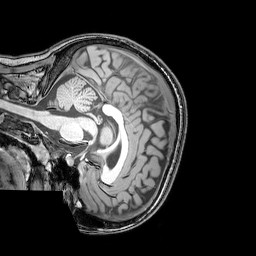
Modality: T1w
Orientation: sagittal
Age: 23
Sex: female
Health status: healthy
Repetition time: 0.081 s
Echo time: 0.037 s